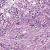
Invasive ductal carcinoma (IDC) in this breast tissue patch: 1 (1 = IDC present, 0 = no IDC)